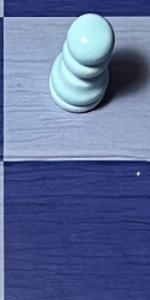
Label: Empty